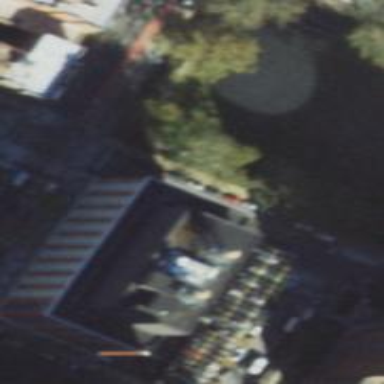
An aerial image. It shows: Building that serves as storage rental shop.